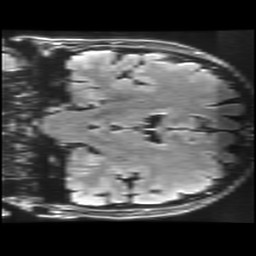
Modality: FLAIR
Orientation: coronal
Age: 60
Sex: male
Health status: healthy
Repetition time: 12 s
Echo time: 0.09782 s